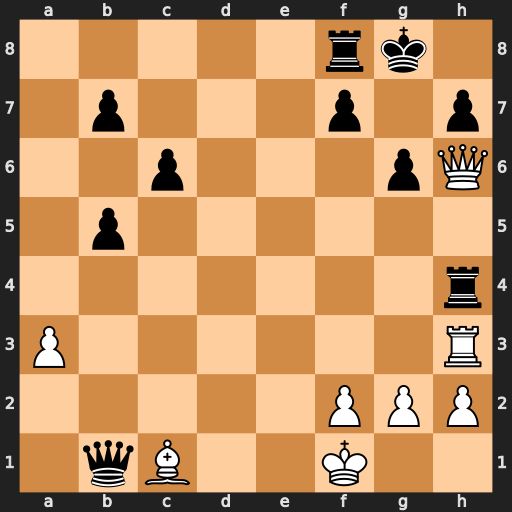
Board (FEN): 5rk1/1p3p1p/2p3pQ/1p6/7r/P6R/5PPP/1qB2K2
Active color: w
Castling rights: -
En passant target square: -
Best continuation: Rxh4 Qd3+ Ke1 Re8+ Be3